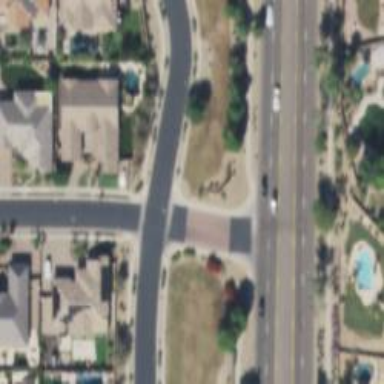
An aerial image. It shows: Road with stop sign.